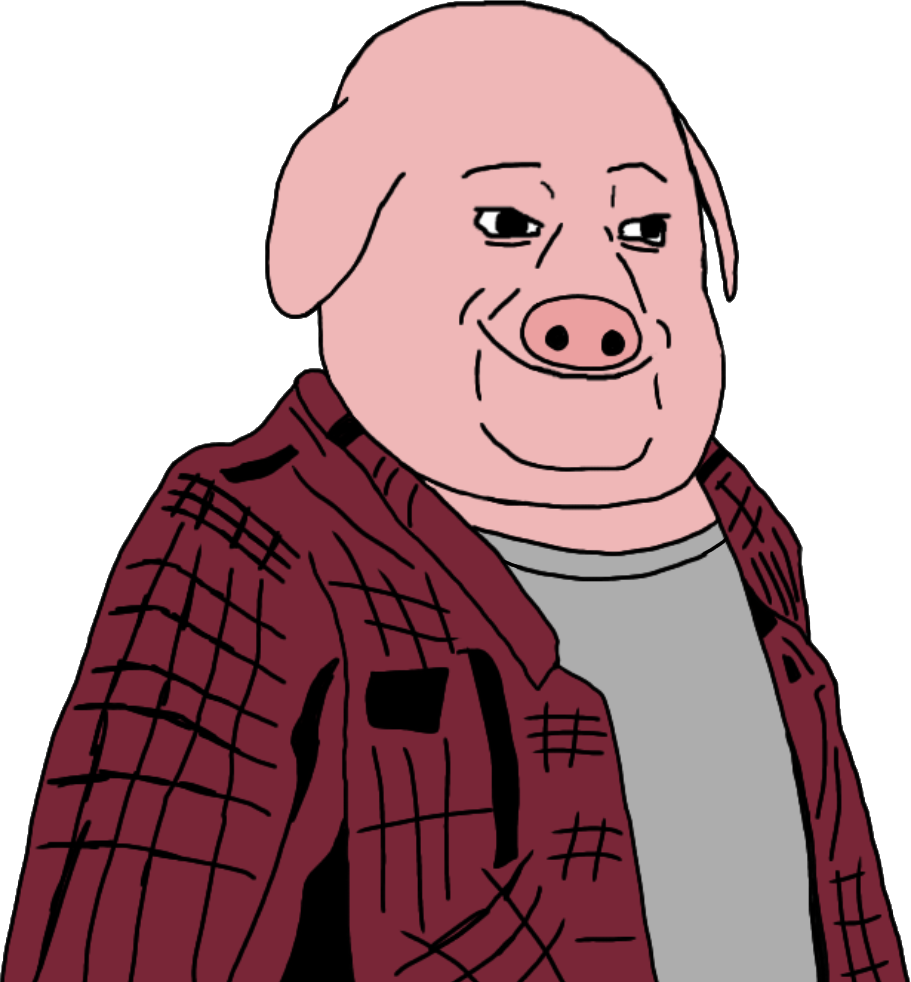
Label: 5_Animal